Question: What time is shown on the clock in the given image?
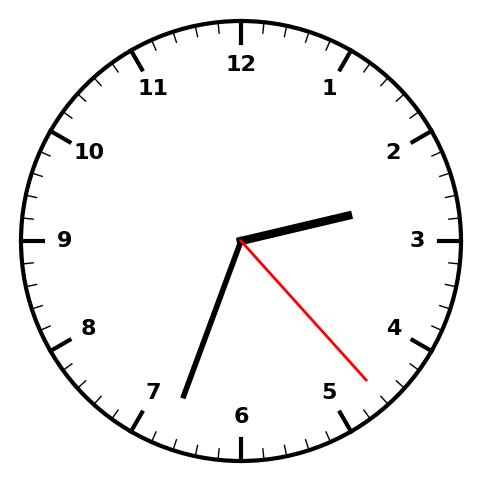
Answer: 02:33:23